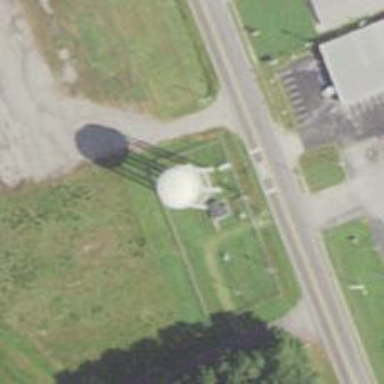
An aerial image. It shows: Water tower that is man-made.